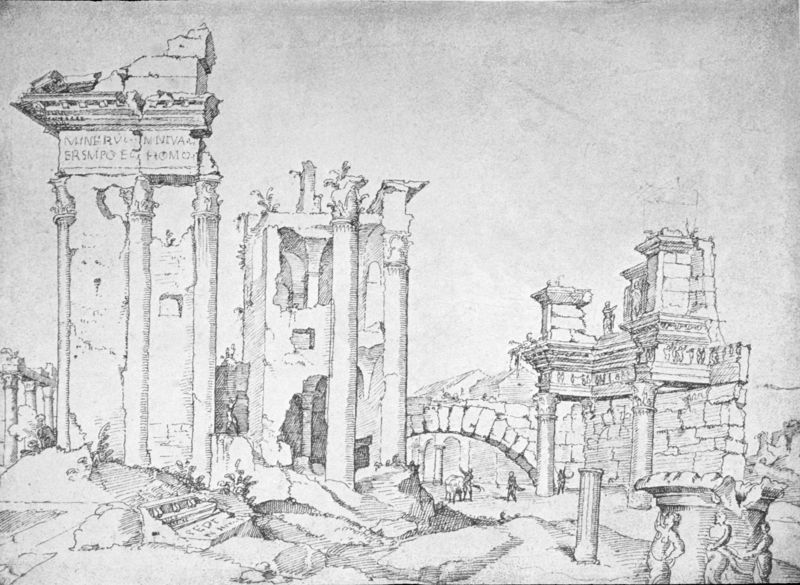
Titel: Römisches Skizzenbuch II, Alte Ansicht des Nervaforums
Künstler: Maarten van Heemskerck
Standort: Berlin
Institution: Kupferstichkabinett
Schlagwörter: himmel, kämpfer, weiß, aquarell, frauen, landschaft, menschen, grau, schwarz, skizze, säule, säulen, zeichnung, gebäude, haus, tier, weg, alt, wand, architektur, barock, mensch, stein, steine, vieh, brücke, blatt, esel, statue, ansicht, bogen, berge, mauer, grafik, graphik, grasen, kuh, figuren, inschrift, tor, tusche, ruine, gewölbe, schaf, antike, buch, burg, festung, mauerwerk, schwarzweiss, schraffur, schraffiert, ruinen, trommel, kapitelle, rom, kapitell, kaputt, gesims, skulpturen, statuen, architrave, antik, griechenland, zerstört, tempel, korinthisch, hirte, hirten, hüten, minerva, verfallen, römisch, forum, forum romanum, athen, triumphbogen, schwaz, tympanon, burgruine, defekt, latein, archäologie, lateinisch, tafeln, campania, defkt, hinschrift, marten van heemskerk, steinplan, esel mensch, helmskerk, men shcen